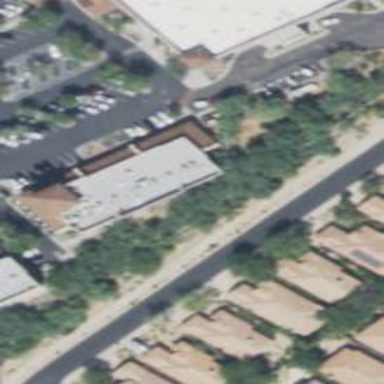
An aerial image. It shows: Retail building.